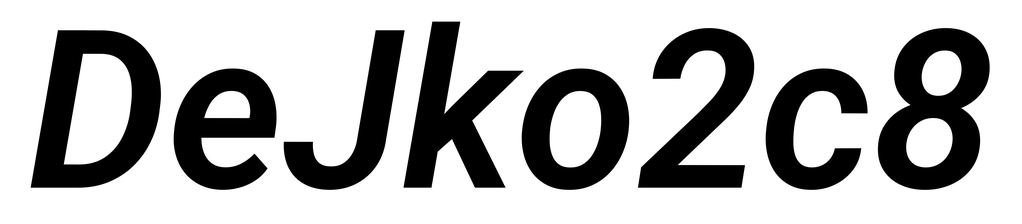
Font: Roboto-Italic_SemiBold_Italic